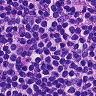
Metastatic tissue present: no